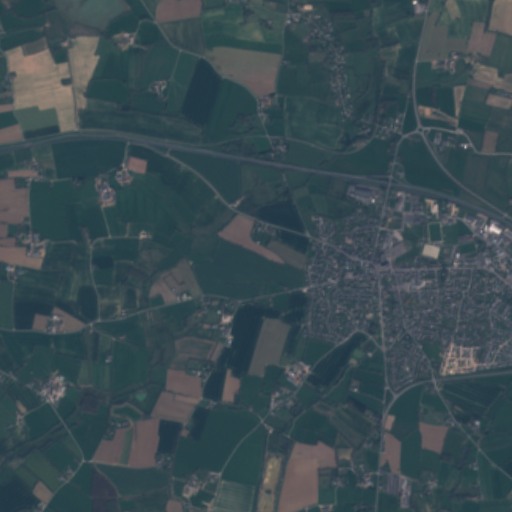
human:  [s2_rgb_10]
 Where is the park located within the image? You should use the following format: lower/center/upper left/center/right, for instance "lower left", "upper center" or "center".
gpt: The park is located in the center right of the image.
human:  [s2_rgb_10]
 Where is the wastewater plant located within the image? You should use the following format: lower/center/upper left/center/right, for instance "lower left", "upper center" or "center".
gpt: The wastewater plant is located in the lower right of the image.
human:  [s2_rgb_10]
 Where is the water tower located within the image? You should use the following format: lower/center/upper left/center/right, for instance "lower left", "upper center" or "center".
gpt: The water tower is located in the center right of the image.
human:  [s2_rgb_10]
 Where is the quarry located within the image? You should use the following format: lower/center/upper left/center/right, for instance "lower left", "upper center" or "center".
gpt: There is no quarry in the image.